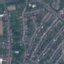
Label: Residential